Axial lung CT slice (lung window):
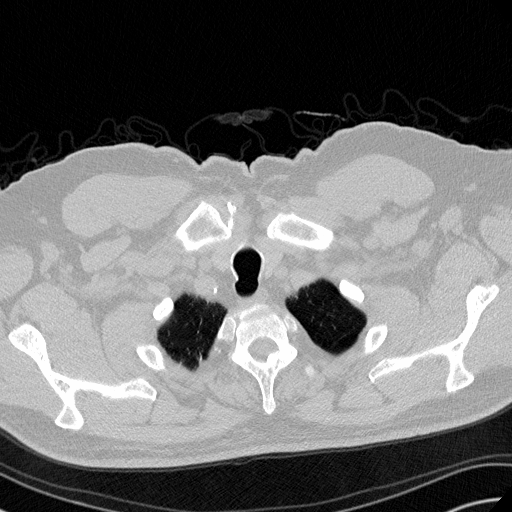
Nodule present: no